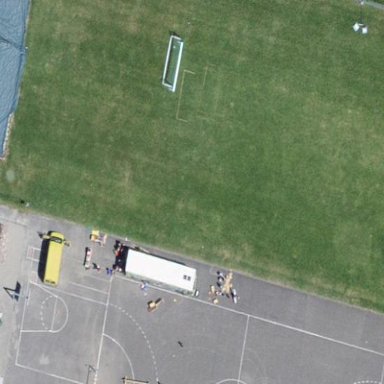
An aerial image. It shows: Grass pitch used for soccer.